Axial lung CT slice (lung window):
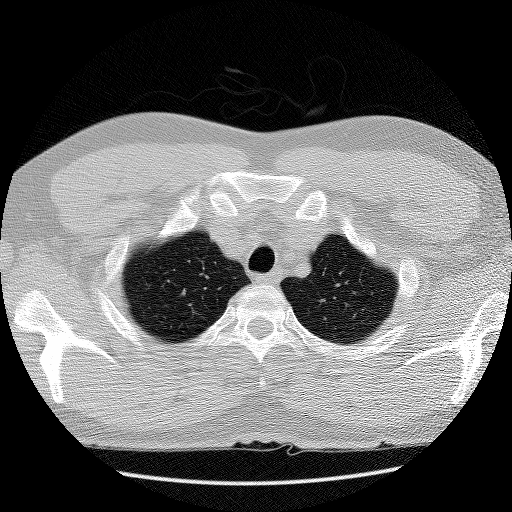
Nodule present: no